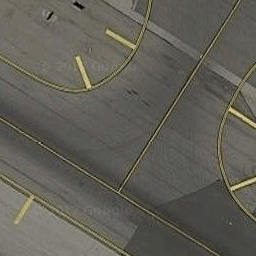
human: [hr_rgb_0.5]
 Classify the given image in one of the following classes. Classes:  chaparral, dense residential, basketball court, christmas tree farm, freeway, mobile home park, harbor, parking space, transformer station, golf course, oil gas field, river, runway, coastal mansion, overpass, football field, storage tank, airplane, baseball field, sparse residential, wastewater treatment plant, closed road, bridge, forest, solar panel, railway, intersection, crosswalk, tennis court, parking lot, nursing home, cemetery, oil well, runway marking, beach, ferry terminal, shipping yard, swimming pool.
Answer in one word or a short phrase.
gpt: runway marking